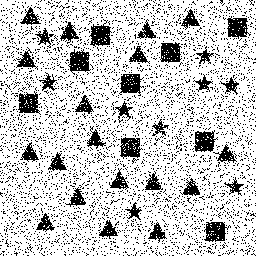
Squares: 9
Triangles: 18
Stars: 9
Total shapes: 36